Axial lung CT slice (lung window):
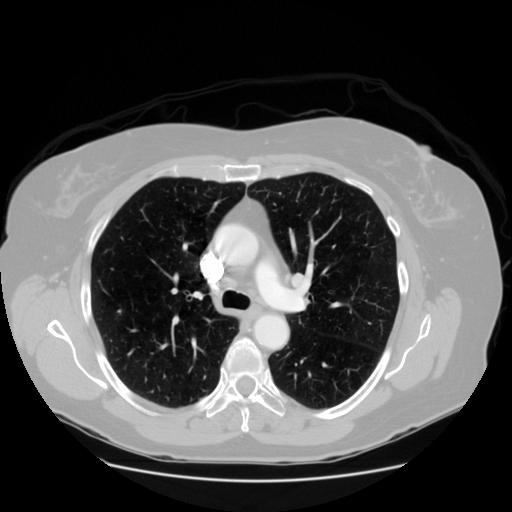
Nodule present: no